Aerial crown-view tile of a tropical tree (Barro Colorado Island, Panama), acquired 20250124:
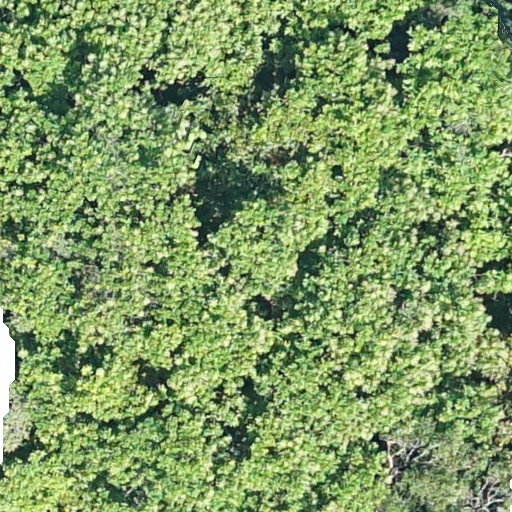
Species: Anacardium excelsum
GBIF accepted scientific name: Anacardium excelsum
Crown area: 629.17 m²